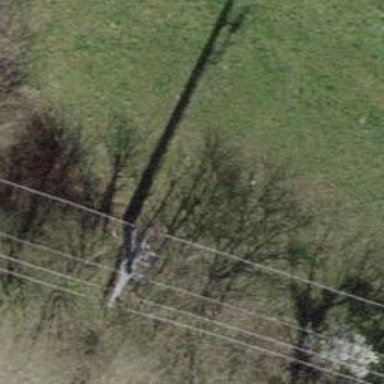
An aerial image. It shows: Power line with three cables.